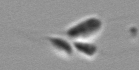
Label: Dinobryon